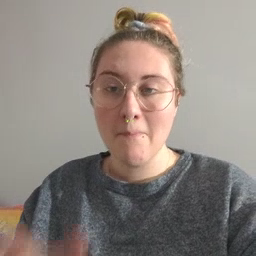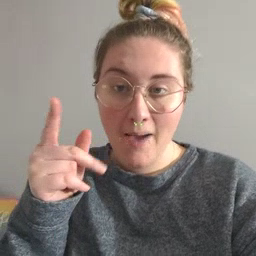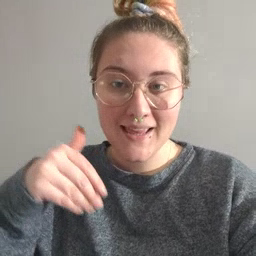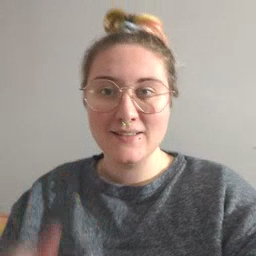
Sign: puppy